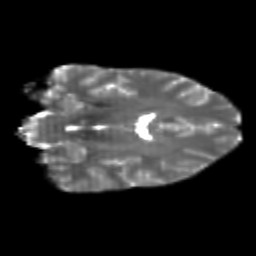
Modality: T2w
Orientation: coronal
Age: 25
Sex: female
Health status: healthy
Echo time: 0.074 s